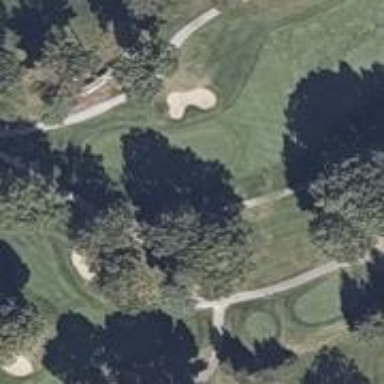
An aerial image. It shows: Service road used as golf cart path.